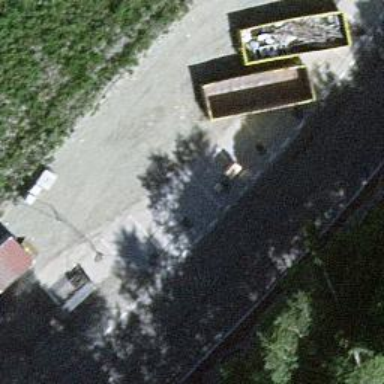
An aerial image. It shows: Recycling container at amenity designated for recycling.